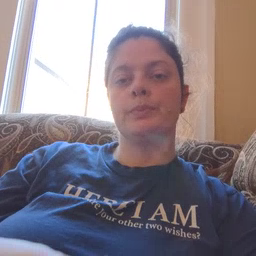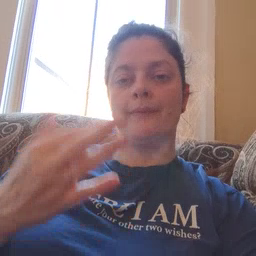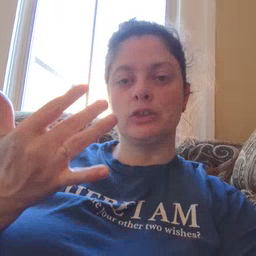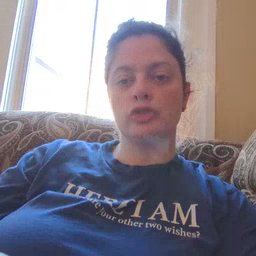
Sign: finger